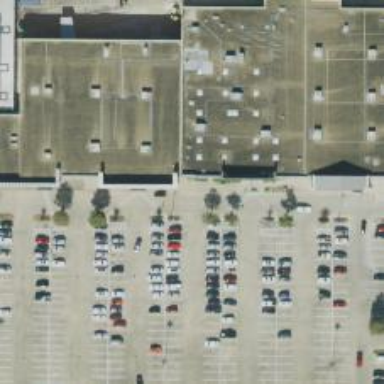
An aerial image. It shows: Parking space.